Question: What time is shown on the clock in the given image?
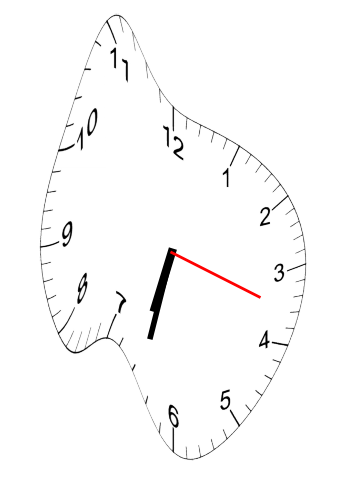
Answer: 06:32:18